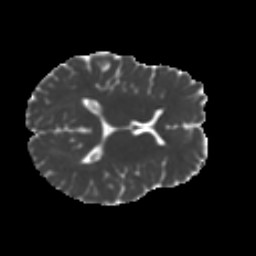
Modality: MD
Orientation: axial
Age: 23
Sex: female
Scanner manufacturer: ge
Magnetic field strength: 3 T
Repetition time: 7.8 s
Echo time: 0.0606 s